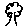
Label: tree